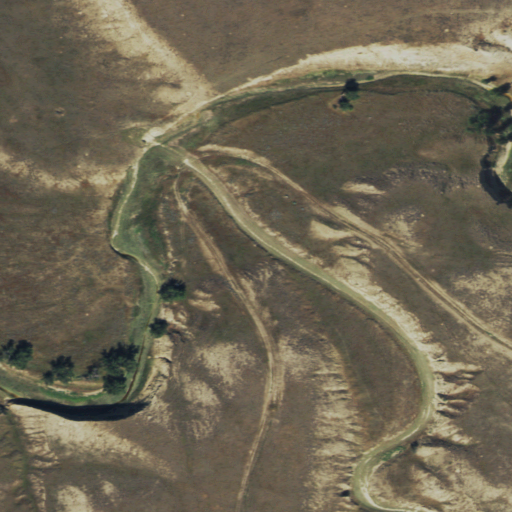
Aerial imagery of valley in Wyoming named Government Draw containing shrub and grassland